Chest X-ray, AP view. Patient: 63 years old, sex F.
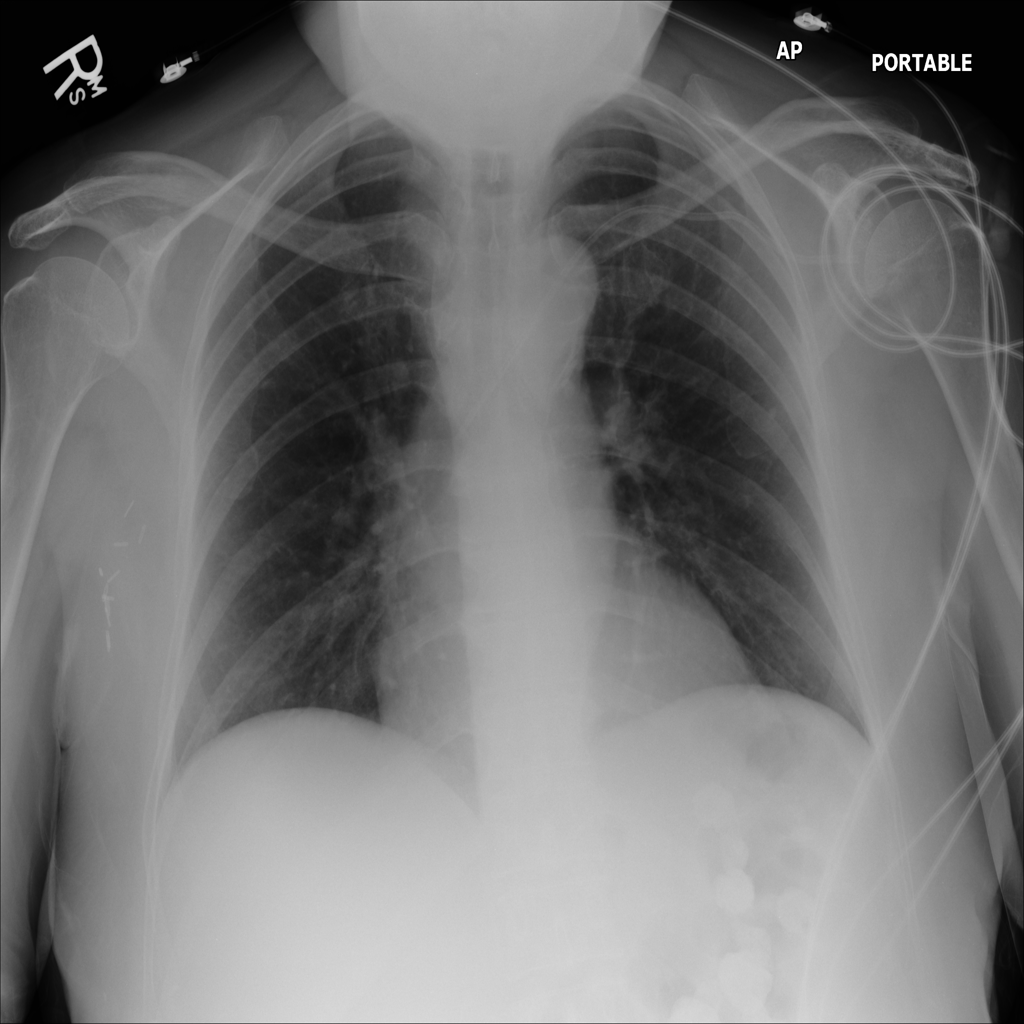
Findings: No Finding